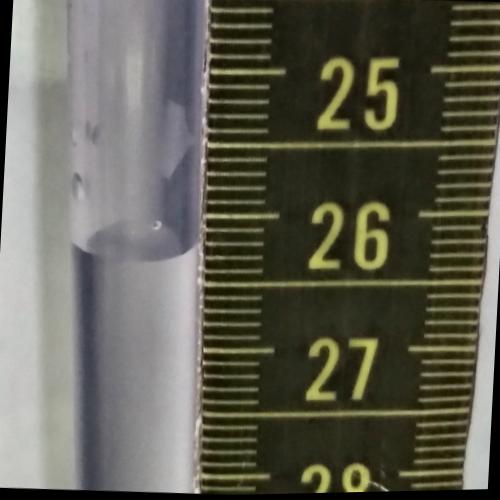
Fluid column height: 26.2 cm